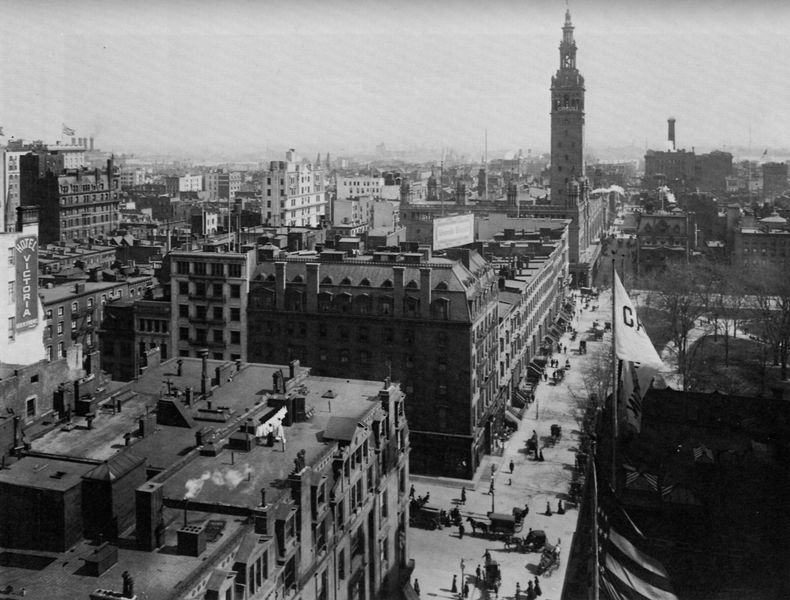
Titel: East 26th Street
Künstler: Amerikanischer Photograph
Schlagwörter: himmel, schatten, weiß, bäume, kirchturm, menschen, stadt, fenster, grau, licht, schwarz, strasse, dach, gebäude, park, wiese, leute, spitze, ferne, horizont, häuser, weite, kirche, kamin, kamine, pferde, turm, ansicht, fassade, fassaden, passanten, fahne, flagge, dächer, schornsteine, kahl, winter, amerika, kutschen, vogelperspektive, kuppel, hoch, grass, flucht, foto, fotografie, photographie, smog, straßen, schwarz weiss, photo, urban, verkehr, geschosse, block, fotographie, aufnahme, autos, flachdach, mietshäuser, hochhaus, großstadt, hochhäuser, blöcke, hocj, dunkell, smock, autoshimmel, geschossestockwerke, städteansicht